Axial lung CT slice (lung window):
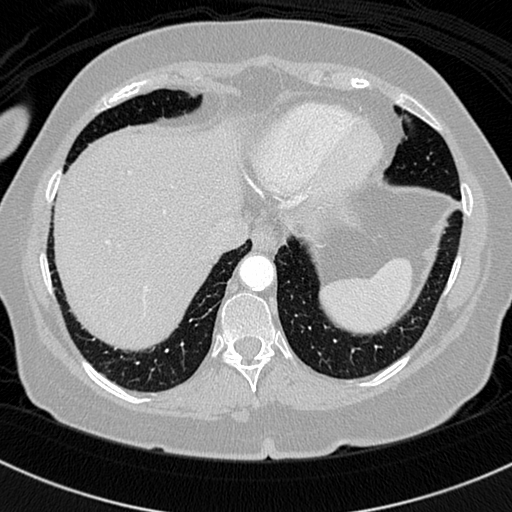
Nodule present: no